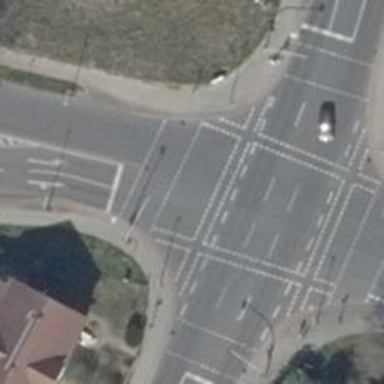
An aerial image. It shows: Road with traffic signals at the crossing.